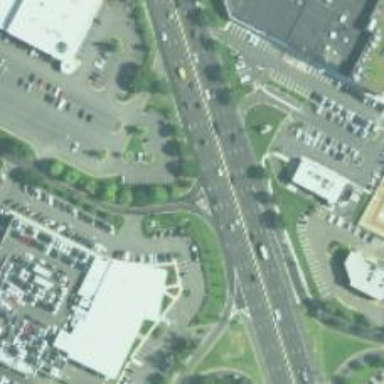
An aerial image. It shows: Trunk link highway.